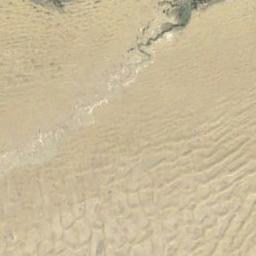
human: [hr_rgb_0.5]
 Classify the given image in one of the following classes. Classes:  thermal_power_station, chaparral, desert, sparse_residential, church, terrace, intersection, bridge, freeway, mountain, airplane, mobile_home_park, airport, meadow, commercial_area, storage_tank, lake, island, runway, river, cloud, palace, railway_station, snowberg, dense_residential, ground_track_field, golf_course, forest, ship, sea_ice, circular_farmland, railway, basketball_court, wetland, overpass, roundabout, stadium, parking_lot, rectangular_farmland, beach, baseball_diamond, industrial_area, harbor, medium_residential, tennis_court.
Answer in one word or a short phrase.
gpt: desert